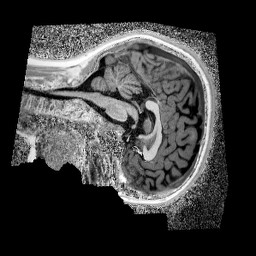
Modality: UNIT1_denoised
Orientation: sagittal
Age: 12
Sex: male
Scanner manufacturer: siemens
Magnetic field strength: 3 T
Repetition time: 4 s
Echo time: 0.00299 s